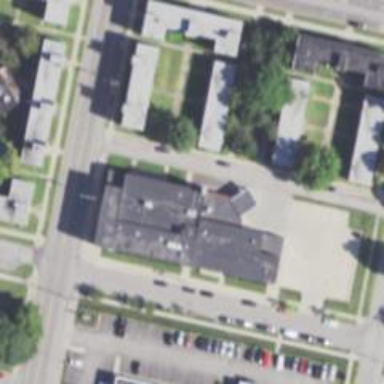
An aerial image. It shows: Healthcare clinic is depicted in the image.